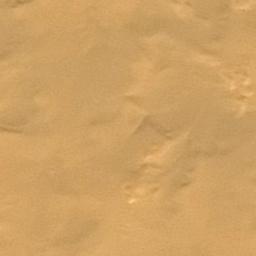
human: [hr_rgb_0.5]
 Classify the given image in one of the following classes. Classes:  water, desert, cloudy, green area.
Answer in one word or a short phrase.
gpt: desert